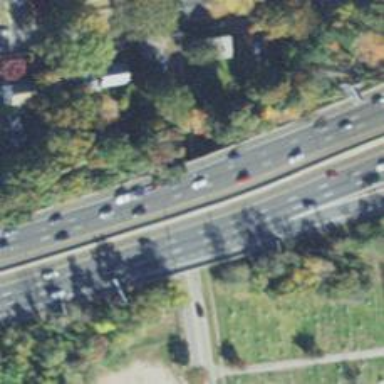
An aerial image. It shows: Motorway junction.